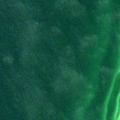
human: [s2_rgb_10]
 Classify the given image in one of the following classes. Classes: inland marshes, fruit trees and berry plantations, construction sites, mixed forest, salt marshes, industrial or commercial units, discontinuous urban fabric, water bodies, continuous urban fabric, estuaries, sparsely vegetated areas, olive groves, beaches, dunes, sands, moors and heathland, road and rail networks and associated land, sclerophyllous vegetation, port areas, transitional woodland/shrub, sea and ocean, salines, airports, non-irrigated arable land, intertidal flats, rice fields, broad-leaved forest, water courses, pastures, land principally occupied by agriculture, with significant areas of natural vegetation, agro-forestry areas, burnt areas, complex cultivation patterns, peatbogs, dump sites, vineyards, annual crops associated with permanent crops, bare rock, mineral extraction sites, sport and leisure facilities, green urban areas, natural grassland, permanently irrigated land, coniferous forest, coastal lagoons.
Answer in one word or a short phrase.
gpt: sea and ocean